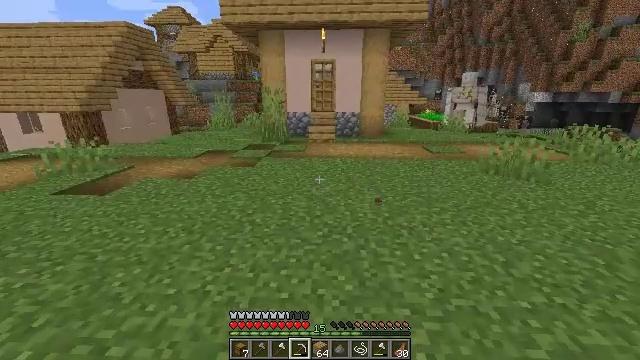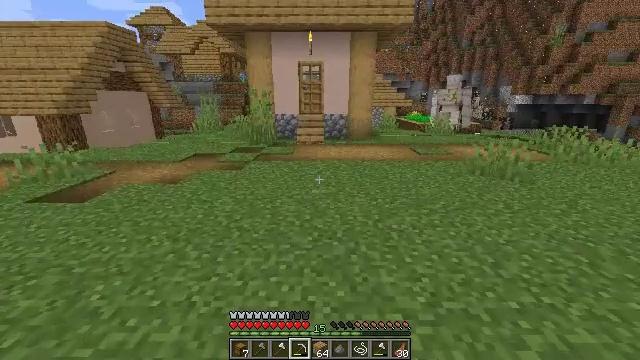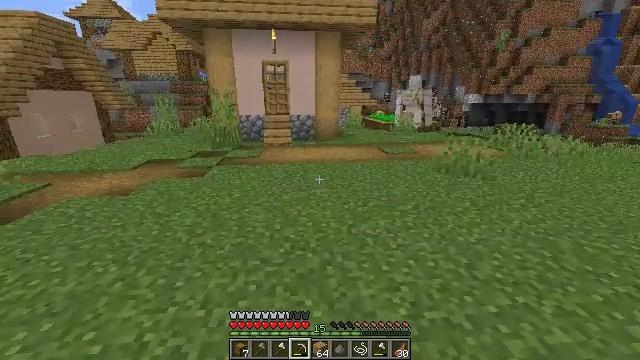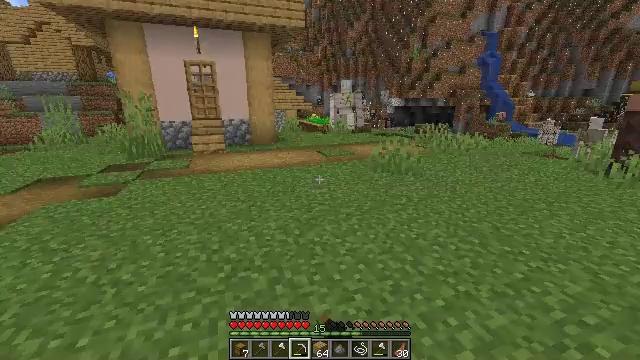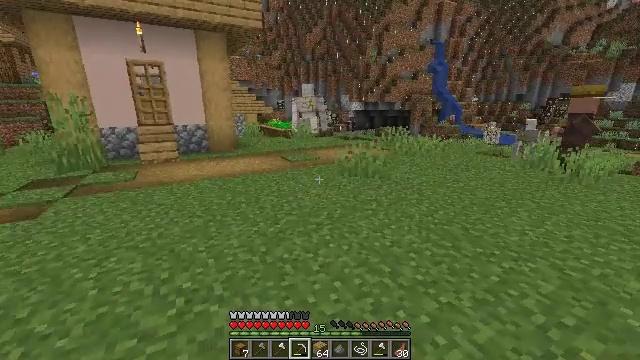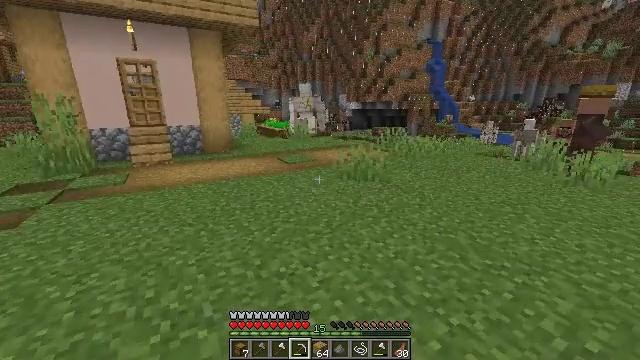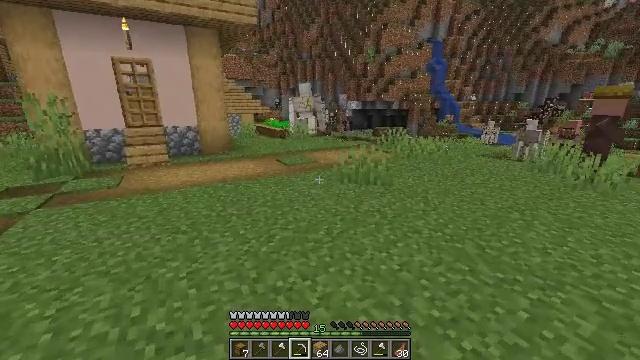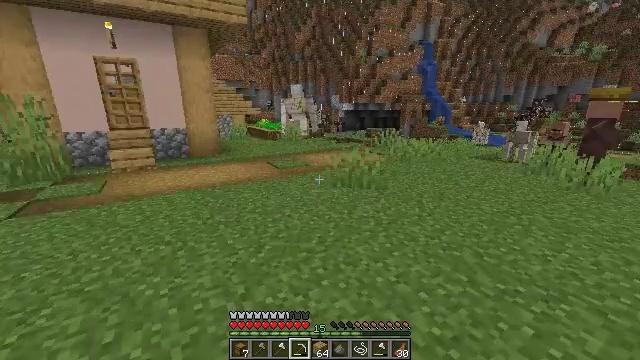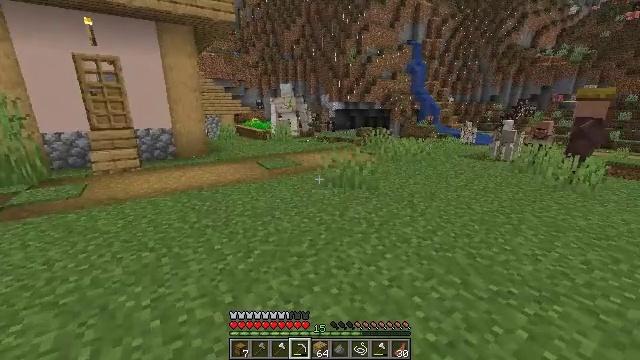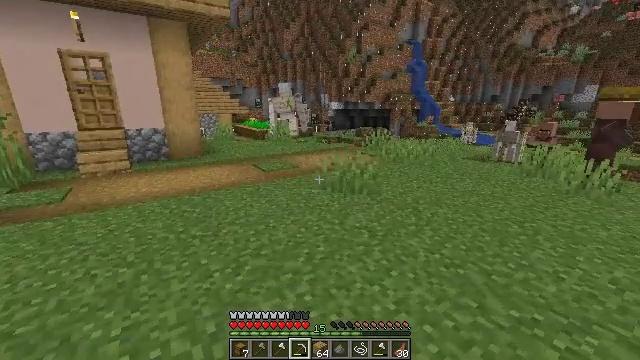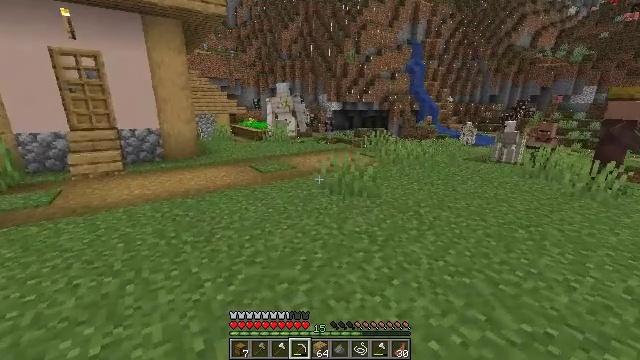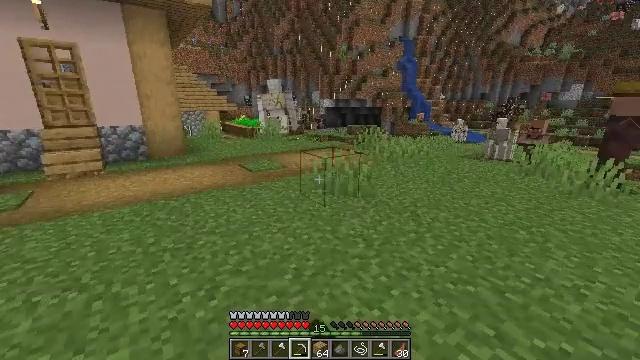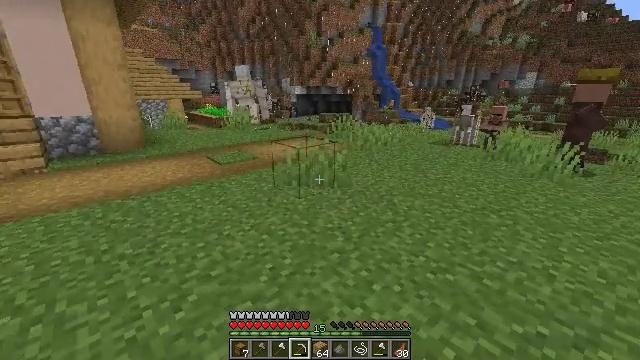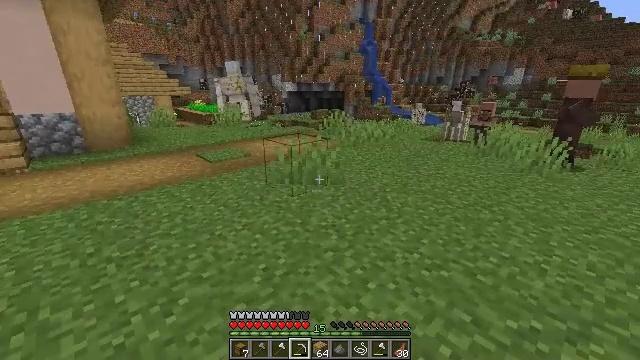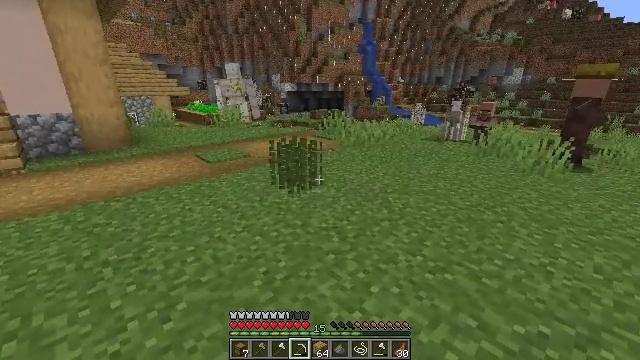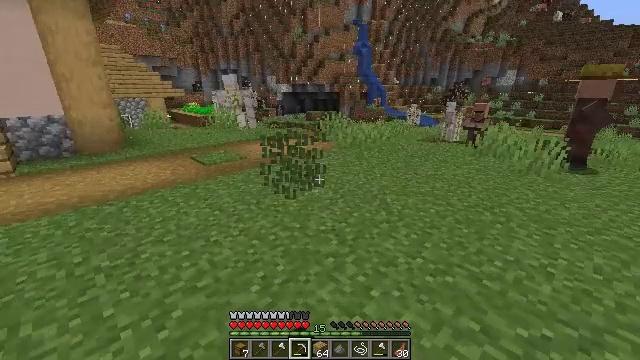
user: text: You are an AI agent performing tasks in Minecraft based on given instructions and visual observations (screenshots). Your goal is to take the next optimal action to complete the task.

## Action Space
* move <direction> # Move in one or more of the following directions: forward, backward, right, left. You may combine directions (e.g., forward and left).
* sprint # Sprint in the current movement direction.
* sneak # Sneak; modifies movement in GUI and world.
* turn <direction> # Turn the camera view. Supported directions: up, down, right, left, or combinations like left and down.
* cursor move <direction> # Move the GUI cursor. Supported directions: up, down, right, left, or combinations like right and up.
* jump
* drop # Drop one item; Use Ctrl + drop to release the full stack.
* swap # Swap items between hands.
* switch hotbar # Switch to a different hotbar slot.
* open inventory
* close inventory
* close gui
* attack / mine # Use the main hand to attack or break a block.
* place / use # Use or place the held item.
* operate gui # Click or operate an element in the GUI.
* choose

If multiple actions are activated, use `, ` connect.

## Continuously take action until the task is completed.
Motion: motion action
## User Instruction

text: Clear the ground by mining grass.
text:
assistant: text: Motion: move forward, turn right
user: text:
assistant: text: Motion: move forward, turn right, attack / mine
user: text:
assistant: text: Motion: move forward, turn right, attack / mine
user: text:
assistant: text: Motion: move forward, turn right, attack / mine
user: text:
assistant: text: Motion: move forward
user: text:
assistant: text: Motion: move forward, attack / mine
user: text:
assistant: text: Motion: move forward, turn right, attack / mine
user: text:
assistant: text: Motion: move forward, turn right, attack / mine
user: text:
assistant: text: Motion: move forward
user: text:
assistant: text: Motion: move forward, attack / mine
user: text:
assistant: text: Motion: move forward, turn right, attack / mine
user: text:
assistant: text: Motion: turn right and down
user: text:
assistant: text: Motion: turn right
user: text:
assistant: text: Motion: attack / mine
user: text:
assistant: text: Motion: attack / mine
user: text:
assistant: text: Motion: move forward, turn right, attack / mine
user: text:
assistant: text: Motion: move forward
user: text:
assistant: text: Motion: move forward, attack / mine
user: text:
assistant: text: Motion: move forward, attack / mine
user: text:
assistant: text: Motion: move forward, turn left, attack / mine
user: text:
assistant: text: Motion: move forward
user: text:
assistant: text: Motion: move forward
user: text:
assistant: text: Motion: move forward, attack / mine
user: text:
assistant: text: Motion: move forward, turn right, attack / mine
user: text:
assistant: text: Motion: move forward, turn right and up, attack / mine
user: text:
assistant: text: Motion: move forward, turn right
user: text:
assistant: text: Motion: move forward, attack / mine
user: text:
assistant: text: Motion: move forward, attack / mine
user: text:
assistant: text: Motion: move forward, turn right, attack / mine
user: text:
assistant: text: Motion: move forward, turn right, attack / mine